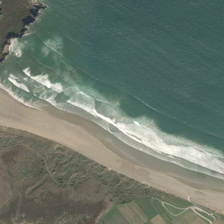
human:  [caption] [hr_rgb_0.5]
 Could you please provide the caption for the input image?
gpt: white waves in green ocean are near a beach and meadows .

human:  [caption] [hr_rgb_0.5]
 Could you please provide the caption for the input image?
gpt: white waves in green ocean are near a beach and meadows .

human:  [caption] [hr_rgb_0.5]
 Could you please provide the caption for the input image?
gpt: white waves in green ocean are near a beach and meadows .

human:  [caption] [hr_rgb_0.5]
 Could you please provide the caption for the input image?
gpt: white waves in green ocean are near a beach and meadows .

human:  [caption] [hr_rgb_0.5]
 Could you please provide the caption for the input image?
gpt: white waves in green ocean are near a beach and meadows .